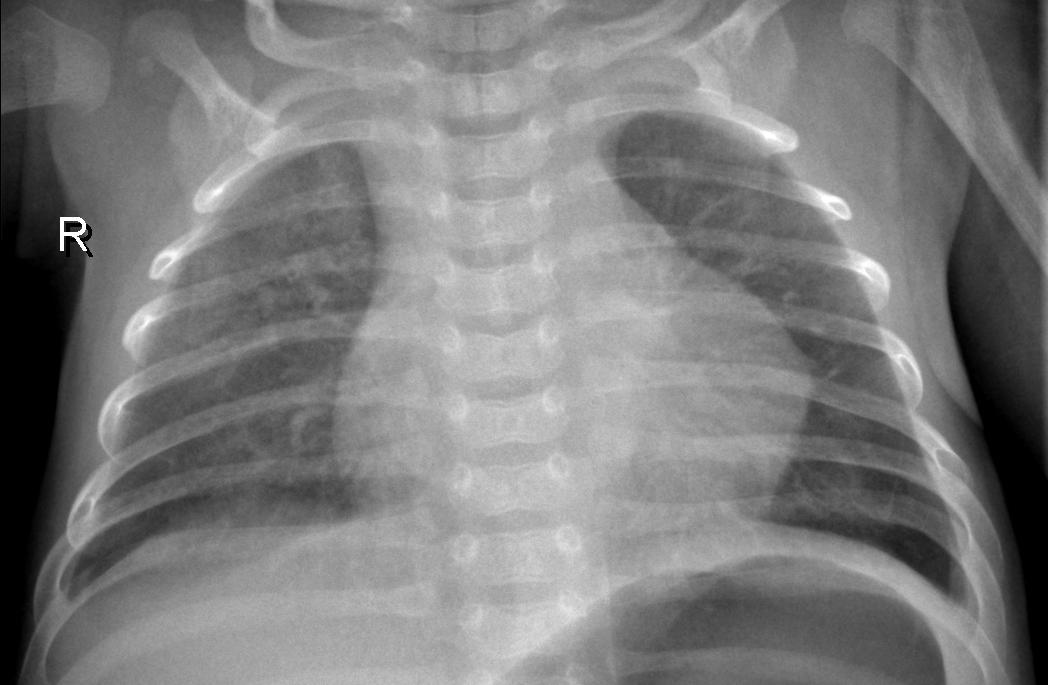
Diagnosis: PNEUMONIA